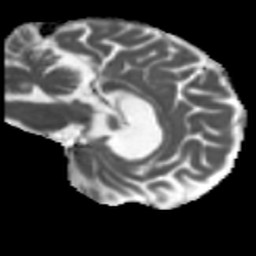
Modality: MD
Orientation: sagittal
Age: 63
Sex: female
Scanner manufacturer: siemens
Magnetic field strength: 3 T
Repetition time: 5.47 s
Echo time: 0.0854 s